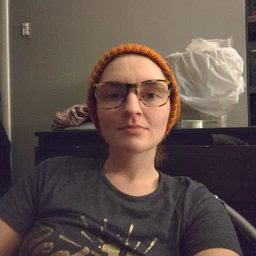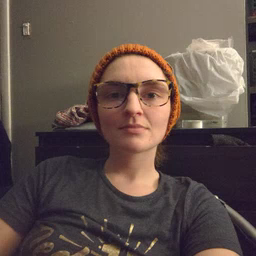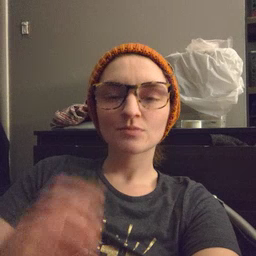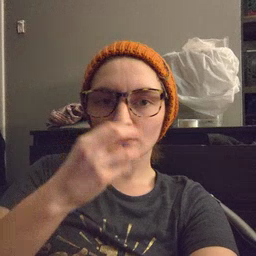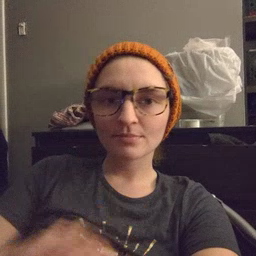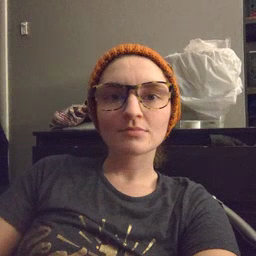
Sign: clown